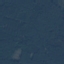
Land use / land cover: Forest